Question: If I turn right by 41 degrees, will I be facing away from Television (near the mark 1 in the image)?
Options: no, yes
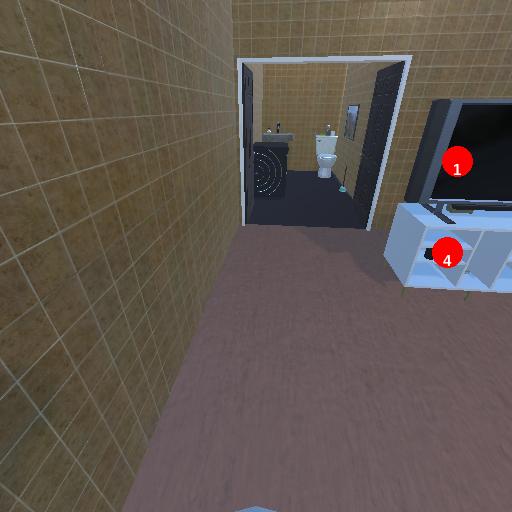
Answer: no